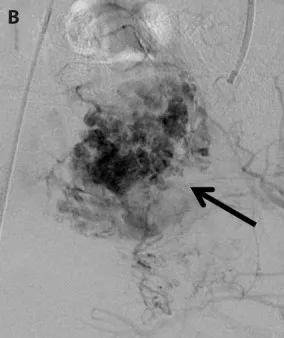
(B) Selective angiography of the left internal iliac artery indicates a uterine AVM (arrow).
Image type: radiology (scintigraphy)